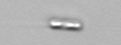
Label: Bacillariophyceae